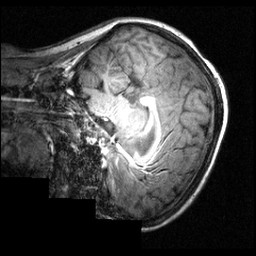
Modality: T1w
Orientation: sagittal
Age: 12
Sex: female
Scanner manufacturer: siemens
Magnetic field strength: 3.951 T
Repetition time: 1.5 s
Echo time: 0.00335 s